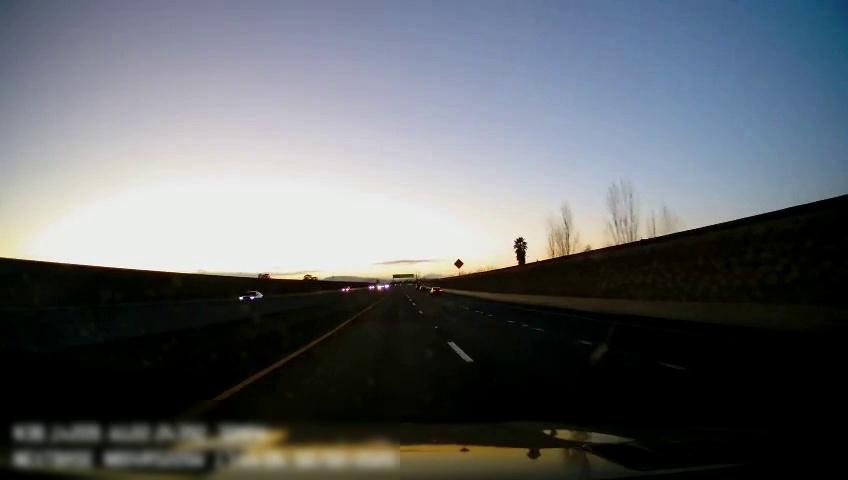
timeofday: Dusk/Dawn/Twilight
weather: Sunny
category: Drivable Space
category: Vehicles | Car
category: Vehicles | SUV
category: Vehicles | Car
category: Lanes | Current Lane
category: Lanes | Current Lane
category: Lanes | Alternate Lane
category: Lanes | Alternate Lane